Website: macys
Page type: gifting
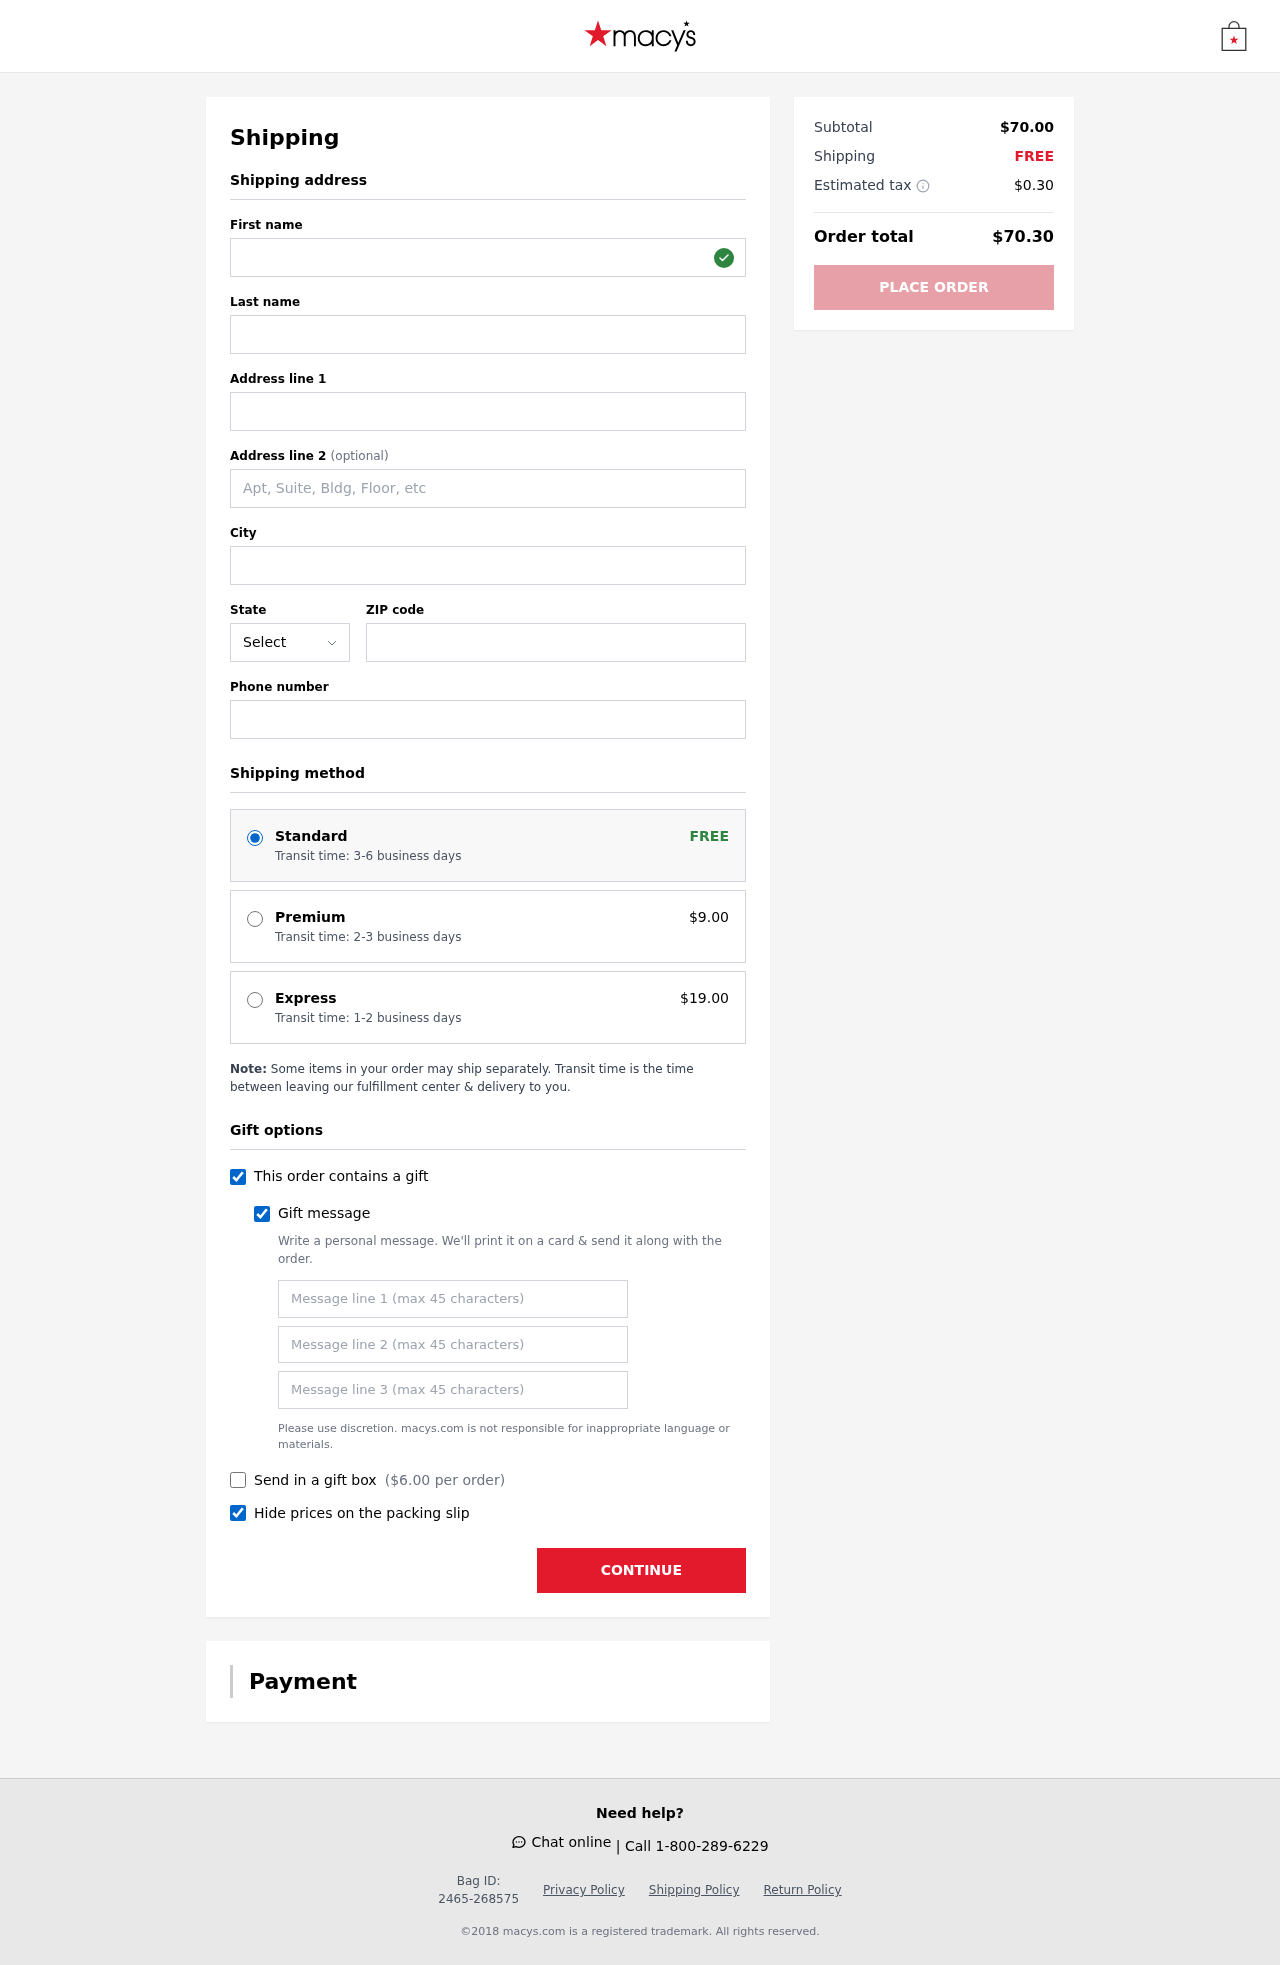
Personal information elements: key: PII_STATE_ABBR
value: NH
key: PII_FIRSTNAME
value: Joshua
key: PII_LASTNAME
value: Dean
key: PII_STREET
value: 670 Mccoy Stream
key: PII_STREET2
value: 0612 Jonathan Island Apt. 934
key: PII_CITY
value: Michaelview
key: PII_POSTCODE
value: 14601
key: PII_PHONE
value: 2275537533
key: PII_GIFT_MESSAGE
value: Hey Philip, I thought you'd enjoy these stylish new ankle booties for all your upcoming adventures. Can't wait to see how you rock them! Enjoy!  Joshua
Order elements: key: ORDER_SHIPPING_STANDARD
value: Transit time: 3-6 business days
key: ORDER_SHIPPING_PREMIUM
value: Transit time: 2-3 business days
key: ORDER_SHIPPING_PREMIUM_PRICE
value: $9.00
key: ORDER_SHIPPING_EXPRESS
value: Transit time: 1-2 business days
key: ORDER_SHIPPING_EXPRESS_PRICE
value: $19.00
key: ORDER_GIFT_BOX_PRICE
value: $6.00
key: ORDER_SUBTOTAL
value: $70.00
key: ORDER_SHIPPING_COST
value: FREE
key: ORDER_TAX
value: $0.30
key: ORDER_TOTAL
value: $70.30